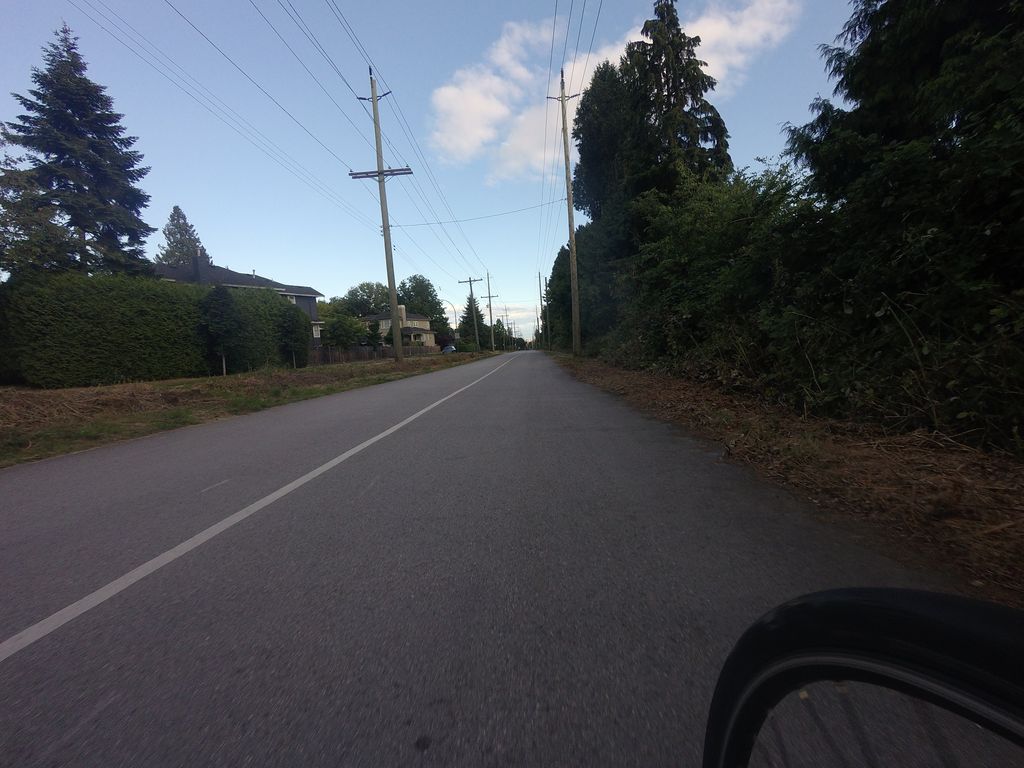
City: vancouver